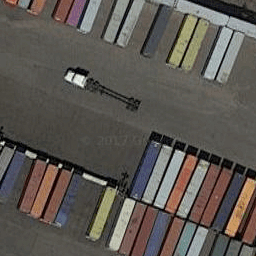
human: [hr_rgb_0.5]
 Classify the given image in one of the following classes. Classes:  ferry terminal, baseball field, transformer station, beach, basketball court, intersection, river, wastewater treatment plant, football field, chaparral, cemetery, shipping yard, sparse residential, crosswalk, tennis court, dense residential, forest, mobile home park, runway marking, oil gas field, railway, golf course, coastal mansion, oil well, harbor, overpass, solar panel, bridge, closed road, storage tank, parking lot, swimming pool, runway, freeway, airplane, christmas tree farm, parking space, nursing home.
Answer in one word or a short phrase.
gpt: shipping yard